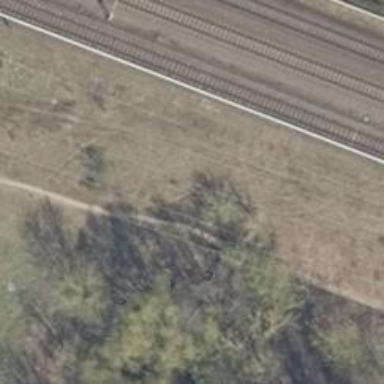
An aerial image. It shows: Path on bridge.